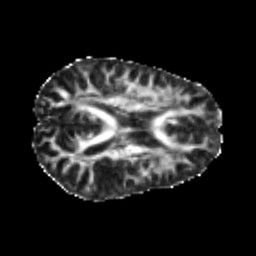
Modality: FA
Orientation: axial
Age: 22
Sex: female
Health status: healthy
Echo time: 0.074 s